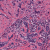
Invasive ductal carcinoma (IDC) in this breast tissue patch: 1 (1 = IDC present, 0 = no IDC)